Question: i have a website with jqgrid and I want to use both:
- -
I am using toolbarfilter setup using:
'''
$("#grid").jqGrid('filterToolbar', { stringResult: true, searchOnEnter: true })
'''
So, this way, users have 2 ways of filtering.
My issues are:
1. Toolbar Text does get removed after advanced filter (and is not factored into search request) If i have a toolbar search and hit enter. works great. If i then use click on the advance multi search and enter some criteria, it will "overwrite" the filter criteria BUT it leaves the text in the toolbar filter bar so when you see the results it confusing as the result set doesn't match with what you see in the toolbar filter text.
2. Going back and forth doesn't respect each other I set up initial advance multiple filter set, it works great. I then enter some text in the toolbar filter and hit enter, it sends ONLY that filter form the toolbar to the server (thus overwriting the existing filters set from the advance filter - which are now gone). If i go back to the advanced filter, it lists the old filter that i initially sent (not the latest filter that was generated from the toolbar filter). Is there anyway toolbarfilter and advancedfilter can work together and always build up a cumulative filter from both UI inputs, instead of overwriting each others in the request to the server.
So basically in both use cases above it seems like you are not supposed to use both forms of filtering together as they don't seem to play nice together.
## Update:
this image is in response to Oleg's first answer:

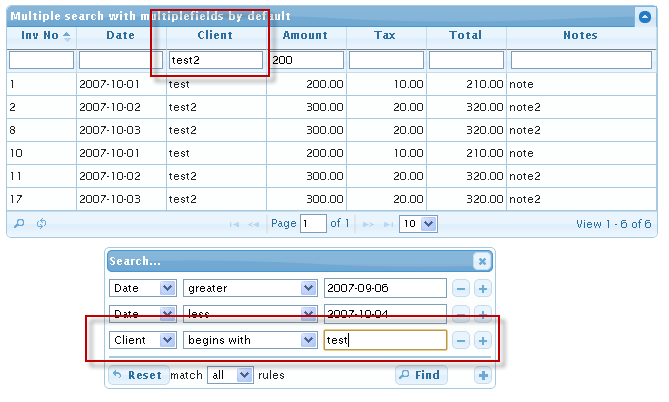
Answer: All you do is absolutely correct. I would recommend you to continue to use the same configuration: <URL> to make more complex filters.
In the current version of jqGrid the advance searching module use 'postData.filters' to load the initial filters. The toolbar filter searching on the other side don't read the data from the 'postData.filters' and just set it.
If you do want to hold separate filters for the toolbar and advance searching I can suggest the the following trick. You can open the advanced filter direct after the grid initialization. The adnavce searching module read the 'postData.filters' at the first dialog opening only if the default settings 'recreateFilter: false' and 'loadDefaults: true' are used. After the opening you can immediately close the searching dialog which will be only disabled and not removed.
'''
var grid = $("#list"), prmSearch = {multipleSearch:true,overlay:false};
grid.jqGrid({
// ... jqgrid parameters
});
grid.jqGrid('navGrid','#pager',
{add:false,edit:false,del:false,search:true,refresh:true},
{},{},{},prmSearch);
// open the advance searching dialog
grid.searchGrid(prmSearch);
// close the advance searching dialog
$("#fbox_"+grid[0].id+" div.ui-closer").trigger("click");
grid.jqGrid('filterToolbar',{defaultSearch:'cn',stringResult:true});
'''
So you can use now both toolbar and advanced searching with separate filters. Because of the usage of the 'overlay:false' parameter in the searching dialog you can even reset the grid filters in the toolbar searching without closing the advance searching dialog.
You can see the corresponding demo live <URL>.
: <URL> use toggleToolbar to hide filter toolbar if the advanced dialog will be opened and show it if the advanced dialog will be closed.
: In <URL>.